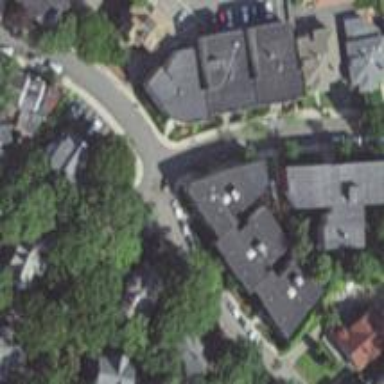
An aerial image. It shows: Charming neighbourhood.